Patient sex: F
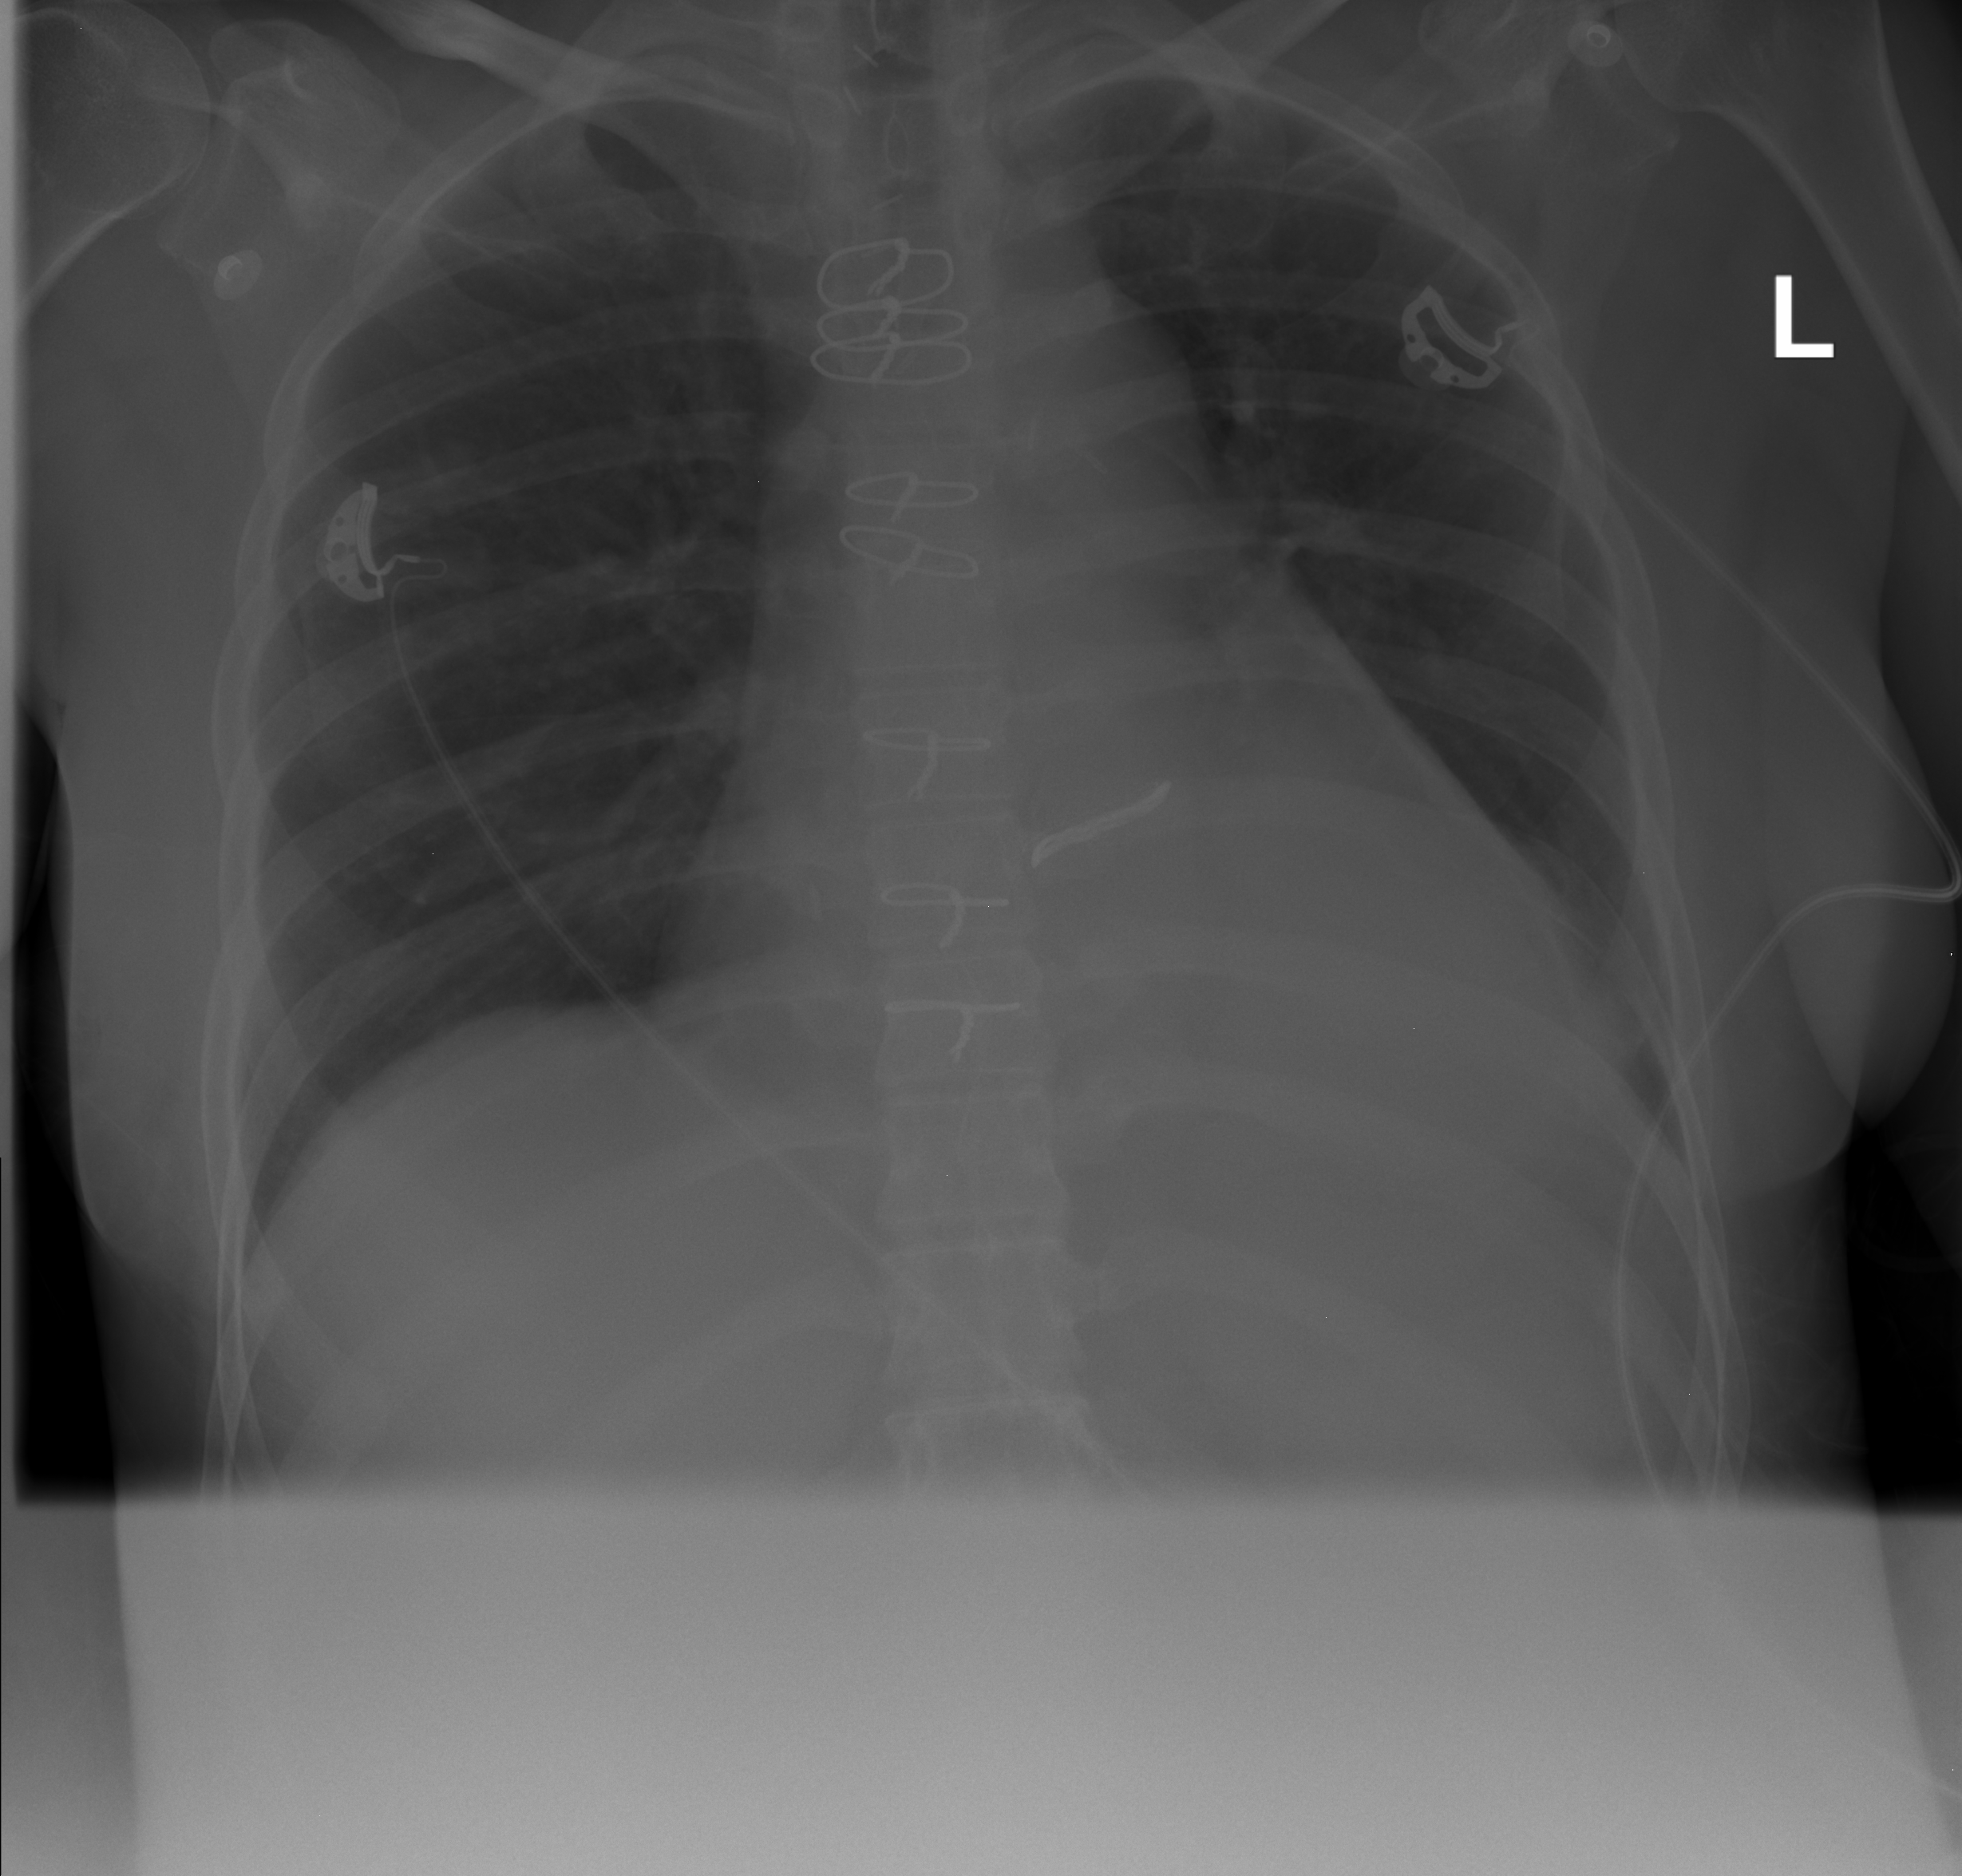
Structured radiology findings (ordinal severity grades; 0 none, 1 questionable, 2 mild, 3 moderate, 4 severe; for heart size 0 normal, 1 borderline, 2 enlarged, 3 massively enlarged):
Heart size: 2
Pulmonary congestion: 0
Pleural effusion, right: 0
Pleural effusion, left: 1
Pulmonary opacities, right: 0
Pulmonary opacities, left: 0
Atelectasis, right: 0
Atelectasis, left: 2